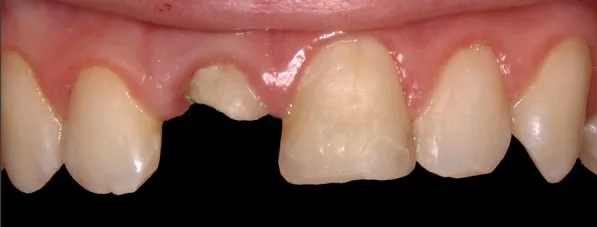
Preoperative appearance with provisional, esthetically unpleasant restoration on tooth 21 and glass-ionomer cement on 21.
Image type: medical_photograph (oral_photograph)